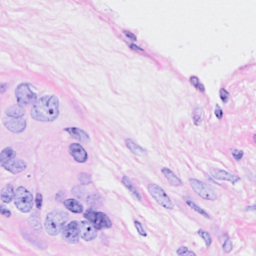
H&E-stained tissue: Breast